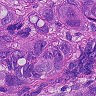
Metastatic tissue present: yes